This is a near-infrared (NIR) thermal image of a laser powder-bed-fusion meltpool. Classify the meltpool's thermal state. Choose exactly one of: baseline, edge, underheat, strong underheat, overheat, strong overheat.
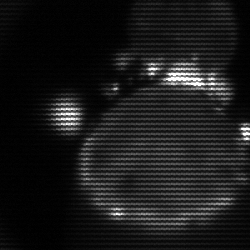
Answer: edge